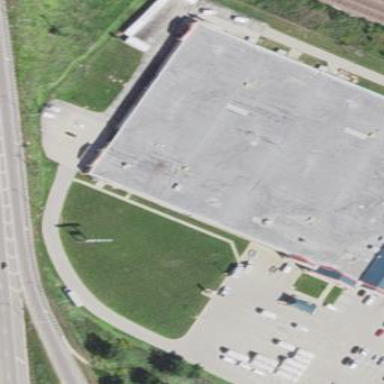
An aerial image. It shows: Retail building.